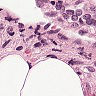
Metastatic tissue present: yes